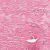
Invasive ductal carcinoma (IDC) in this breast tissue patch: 0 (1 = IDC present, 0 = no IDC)